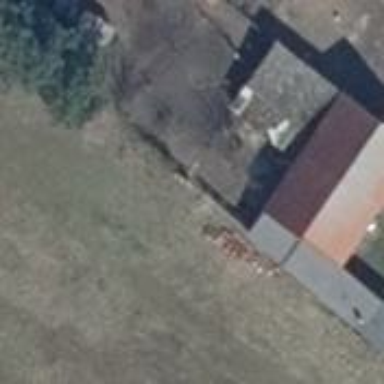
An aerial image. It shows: Simple house.